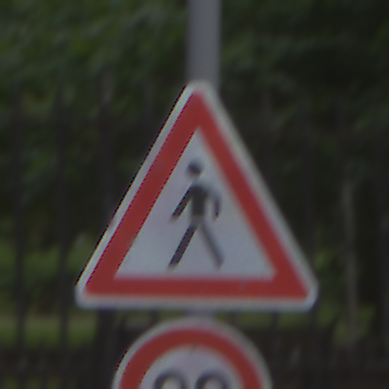
Verkehrszeichen: FussgaengerRechts
Zusatzzeichen unten: Geschwindigkeit90
Umgebung: Outdoor, Urban
Tageszeit: MorningAfternoon
Wetter: Overcast
Licht: Natural
Jahreszeit: NotSpecified
Kontrast: LowContrast